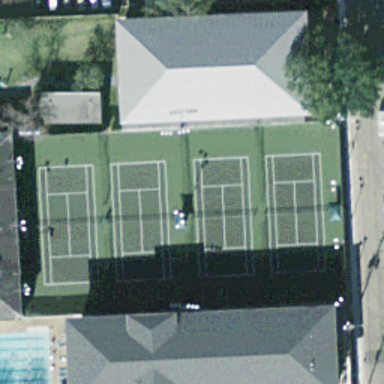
Four tennis courts arranged neatly with some buildings and plants surrounded .